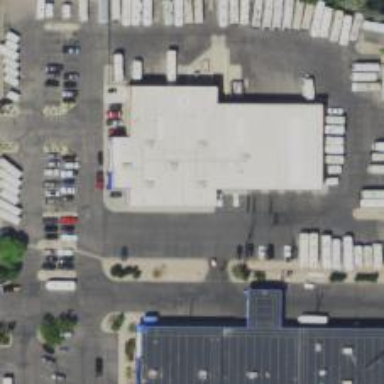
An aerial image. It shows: Car rental facility.